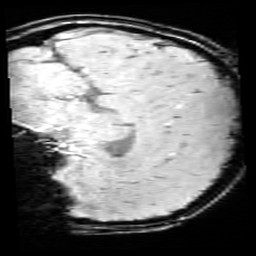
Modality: SWI
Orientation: sagittal
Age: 12
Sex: male
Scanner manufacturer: siemens
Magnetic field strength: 3 T
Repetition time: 0.027 s
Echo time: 0.02 s